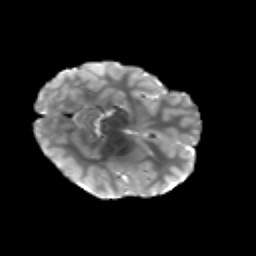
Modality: T2w
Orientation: axial
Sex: female
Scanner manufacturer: siemens
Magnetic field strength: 3 T
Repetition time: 5 s
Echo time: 0.071 s